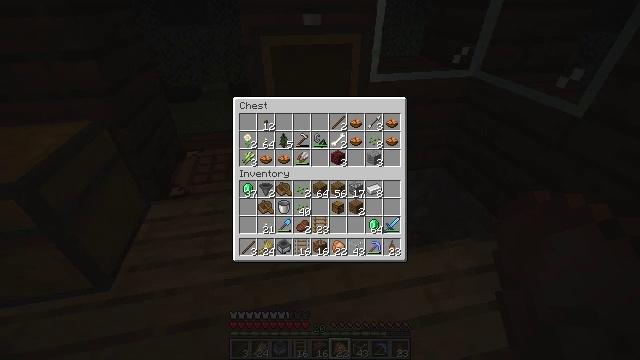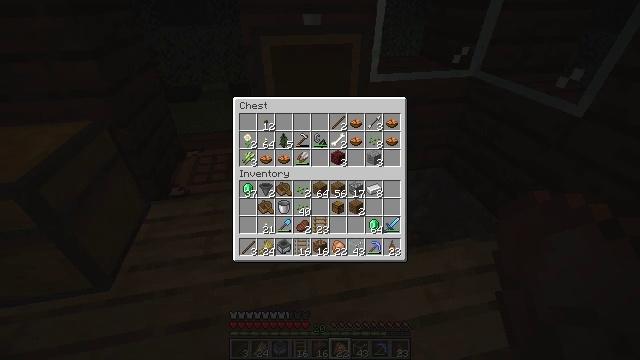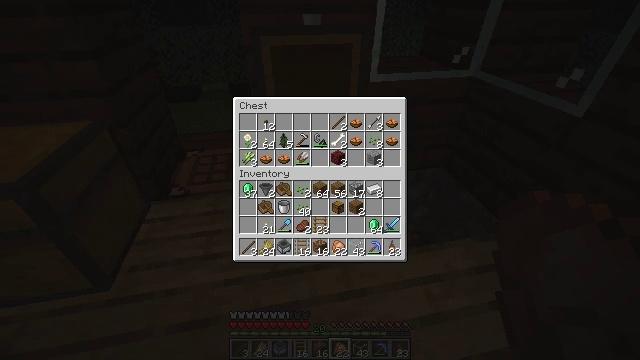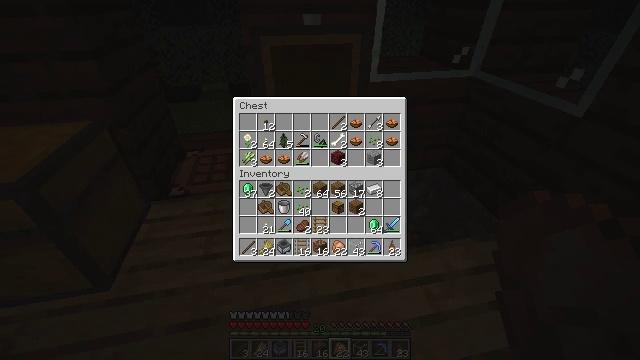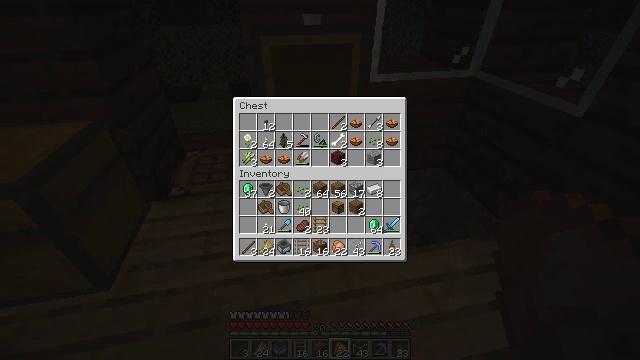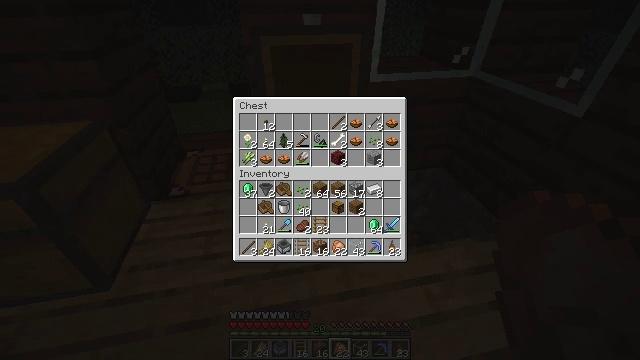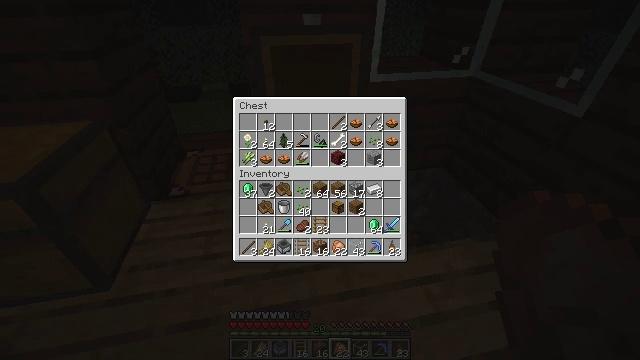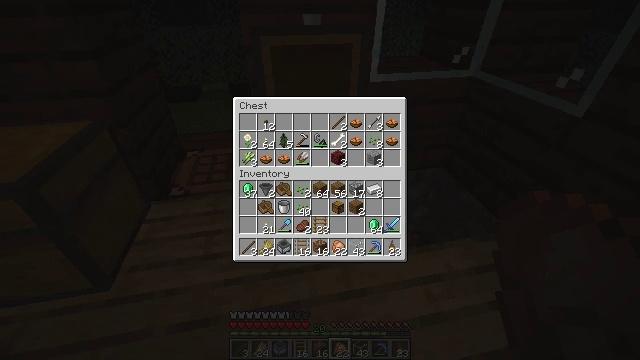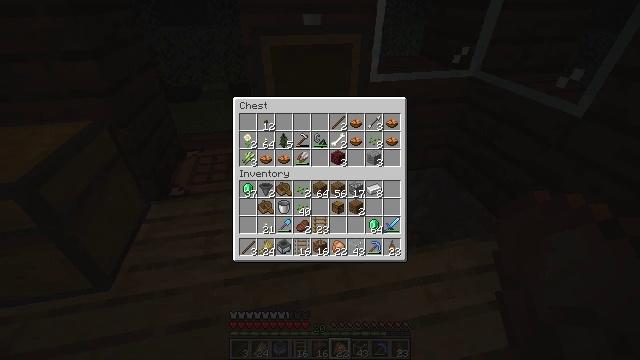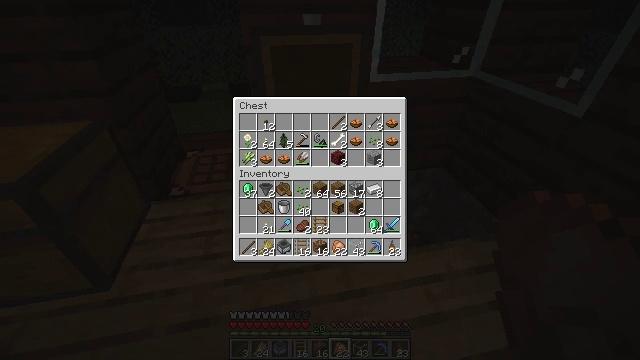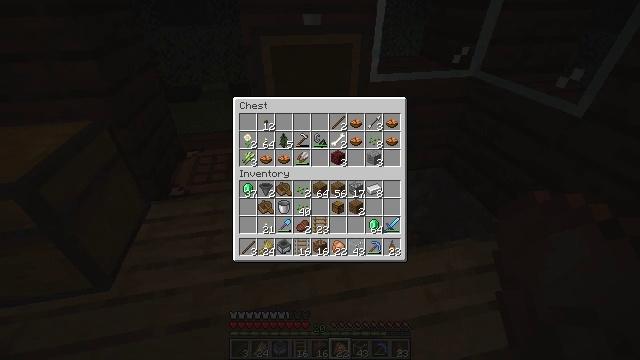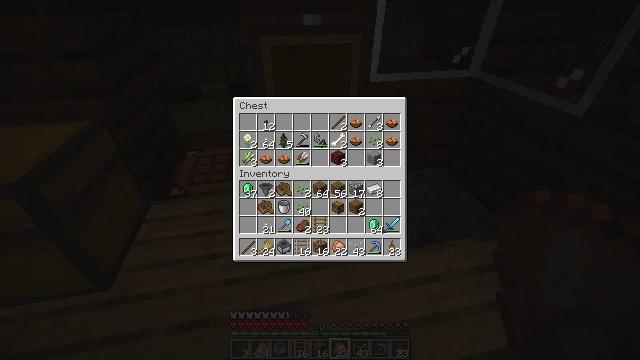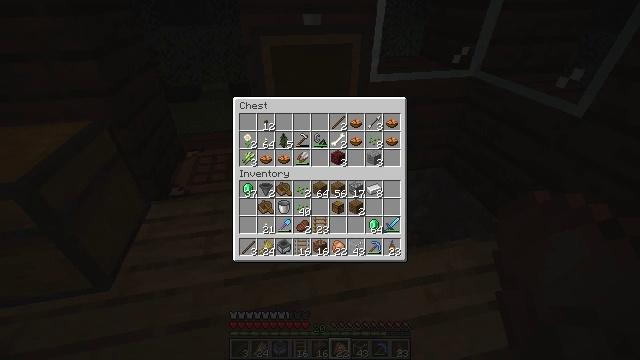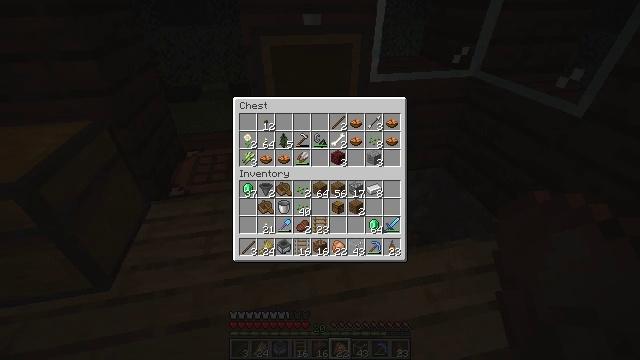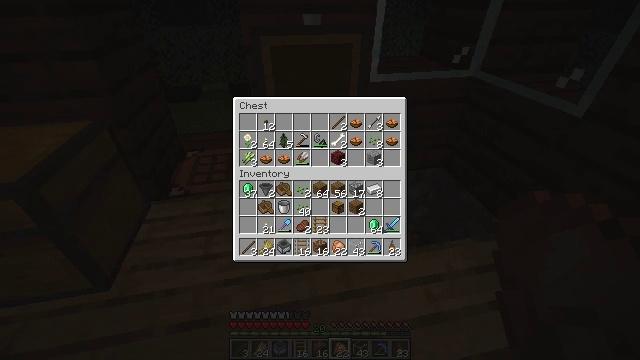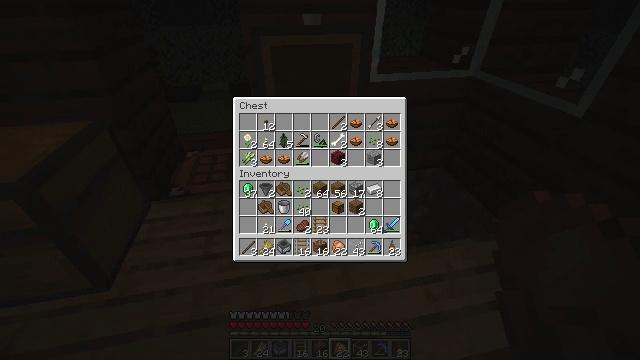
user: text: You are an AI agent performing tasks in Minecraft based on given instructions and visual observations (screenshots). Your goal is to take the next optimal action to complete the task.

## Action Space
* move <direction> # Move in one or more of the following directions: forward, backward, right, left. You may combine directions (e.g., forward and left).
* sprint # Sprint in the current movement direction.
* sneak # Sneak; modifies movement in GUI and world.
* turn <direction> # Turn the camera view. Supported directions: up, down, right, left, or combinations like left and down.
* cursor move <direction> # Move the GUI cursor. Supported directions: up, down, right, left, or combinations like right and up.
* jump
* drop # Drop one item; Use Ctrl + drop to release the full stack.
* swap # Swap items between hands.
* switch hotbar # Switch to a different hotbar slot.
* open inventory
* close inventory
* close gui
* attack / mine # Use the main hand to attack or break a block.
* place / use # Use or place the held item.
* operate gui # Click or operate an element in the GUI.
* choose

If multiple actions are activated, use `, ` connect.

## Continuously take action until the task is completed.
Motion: motion action
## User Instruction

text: Use the crafting table to create an observer.
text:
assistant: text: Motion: no_op
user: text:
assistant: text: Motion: no_op
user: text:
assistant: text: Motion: no_op
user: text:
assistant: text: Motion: no_op
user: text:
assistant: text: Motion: no_op
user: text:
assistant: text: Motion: no_op
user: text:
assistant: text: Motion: no_op
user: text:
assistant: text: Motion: no_op
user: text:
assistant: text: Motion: no_op
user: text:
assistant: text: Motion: no_op
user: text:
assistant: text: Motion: no_op
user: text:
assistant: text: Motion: no_op
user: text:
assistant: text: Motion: no_op
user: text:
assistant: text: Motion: no_op
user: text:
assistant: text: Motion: no_op
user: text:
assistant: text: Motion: no_op
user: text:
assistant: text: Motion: no_op
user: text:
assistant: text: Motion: no_op
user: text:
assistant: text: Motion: no_op
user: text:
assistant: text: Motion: no_op
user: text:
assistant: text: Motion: no_op
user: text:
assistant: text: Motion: no_op
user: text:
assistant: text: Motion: no_op
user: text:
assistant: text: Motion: no_op
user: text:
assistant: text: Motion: no_op
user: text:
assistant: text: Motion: no_op
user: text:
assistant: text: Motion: no_op
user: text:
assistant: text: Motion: no_op
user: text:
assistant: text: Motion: no_op
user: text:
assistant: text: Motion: no_op